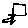
Label: square